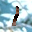
Label: 1